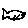
Label: fish